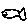
Label: fish